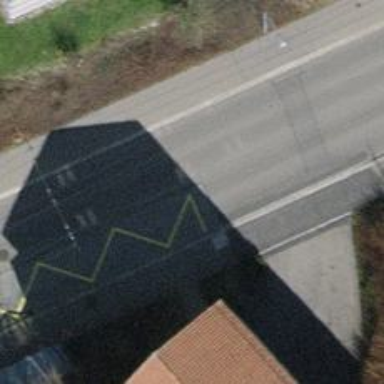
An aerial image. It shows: Trolleybus stop position for public transport.